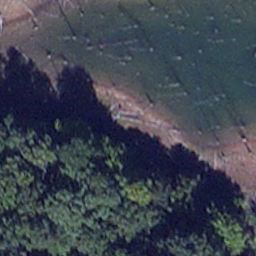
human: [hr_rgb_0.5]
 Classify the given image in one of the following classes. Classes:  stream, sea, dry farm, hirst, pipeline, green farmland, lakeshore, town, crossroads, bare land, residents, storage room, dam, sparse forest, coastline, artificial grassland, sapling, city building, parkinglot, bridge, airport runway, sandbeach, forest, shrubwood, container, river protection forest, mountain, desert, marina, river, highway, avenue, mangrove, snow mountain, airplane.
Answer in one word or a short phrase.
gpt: lakeshore